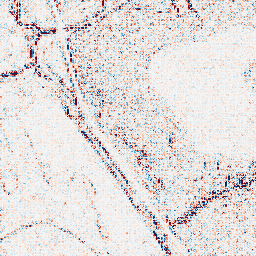
Category: wavelet
Decomposition family: wavelet_reverse_biorthogonal
Decomposition parameters: wavelet: rbio1.3
level: 1
Upsampling method: sinc_hamming
Upsampling parameters: scale: 2
kernel_size: 4
Upsampling scale: 2